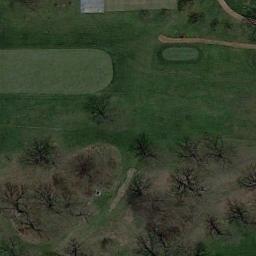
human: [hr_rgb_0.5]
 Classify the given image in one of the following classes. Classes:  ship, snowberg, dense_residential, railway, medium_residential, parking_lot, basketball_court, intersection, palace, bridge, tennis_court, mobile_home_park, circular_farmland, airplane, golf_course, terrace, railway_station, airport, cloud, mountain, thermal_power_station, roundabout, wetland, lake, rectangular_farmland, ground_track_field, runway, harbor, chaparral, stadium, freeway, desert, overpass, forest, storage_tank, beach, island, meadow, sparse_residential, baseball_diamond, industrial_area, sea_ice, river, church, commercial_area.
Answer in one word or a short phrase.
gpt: golf_course